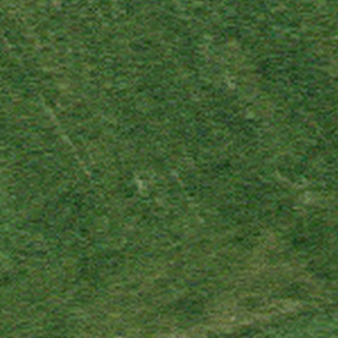
Label: other